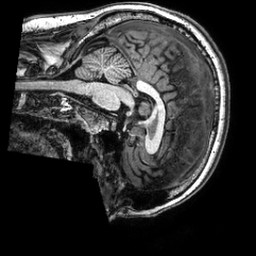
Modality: T1w
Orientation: sagittal
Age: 46
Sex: male
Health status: healthy